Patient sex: F
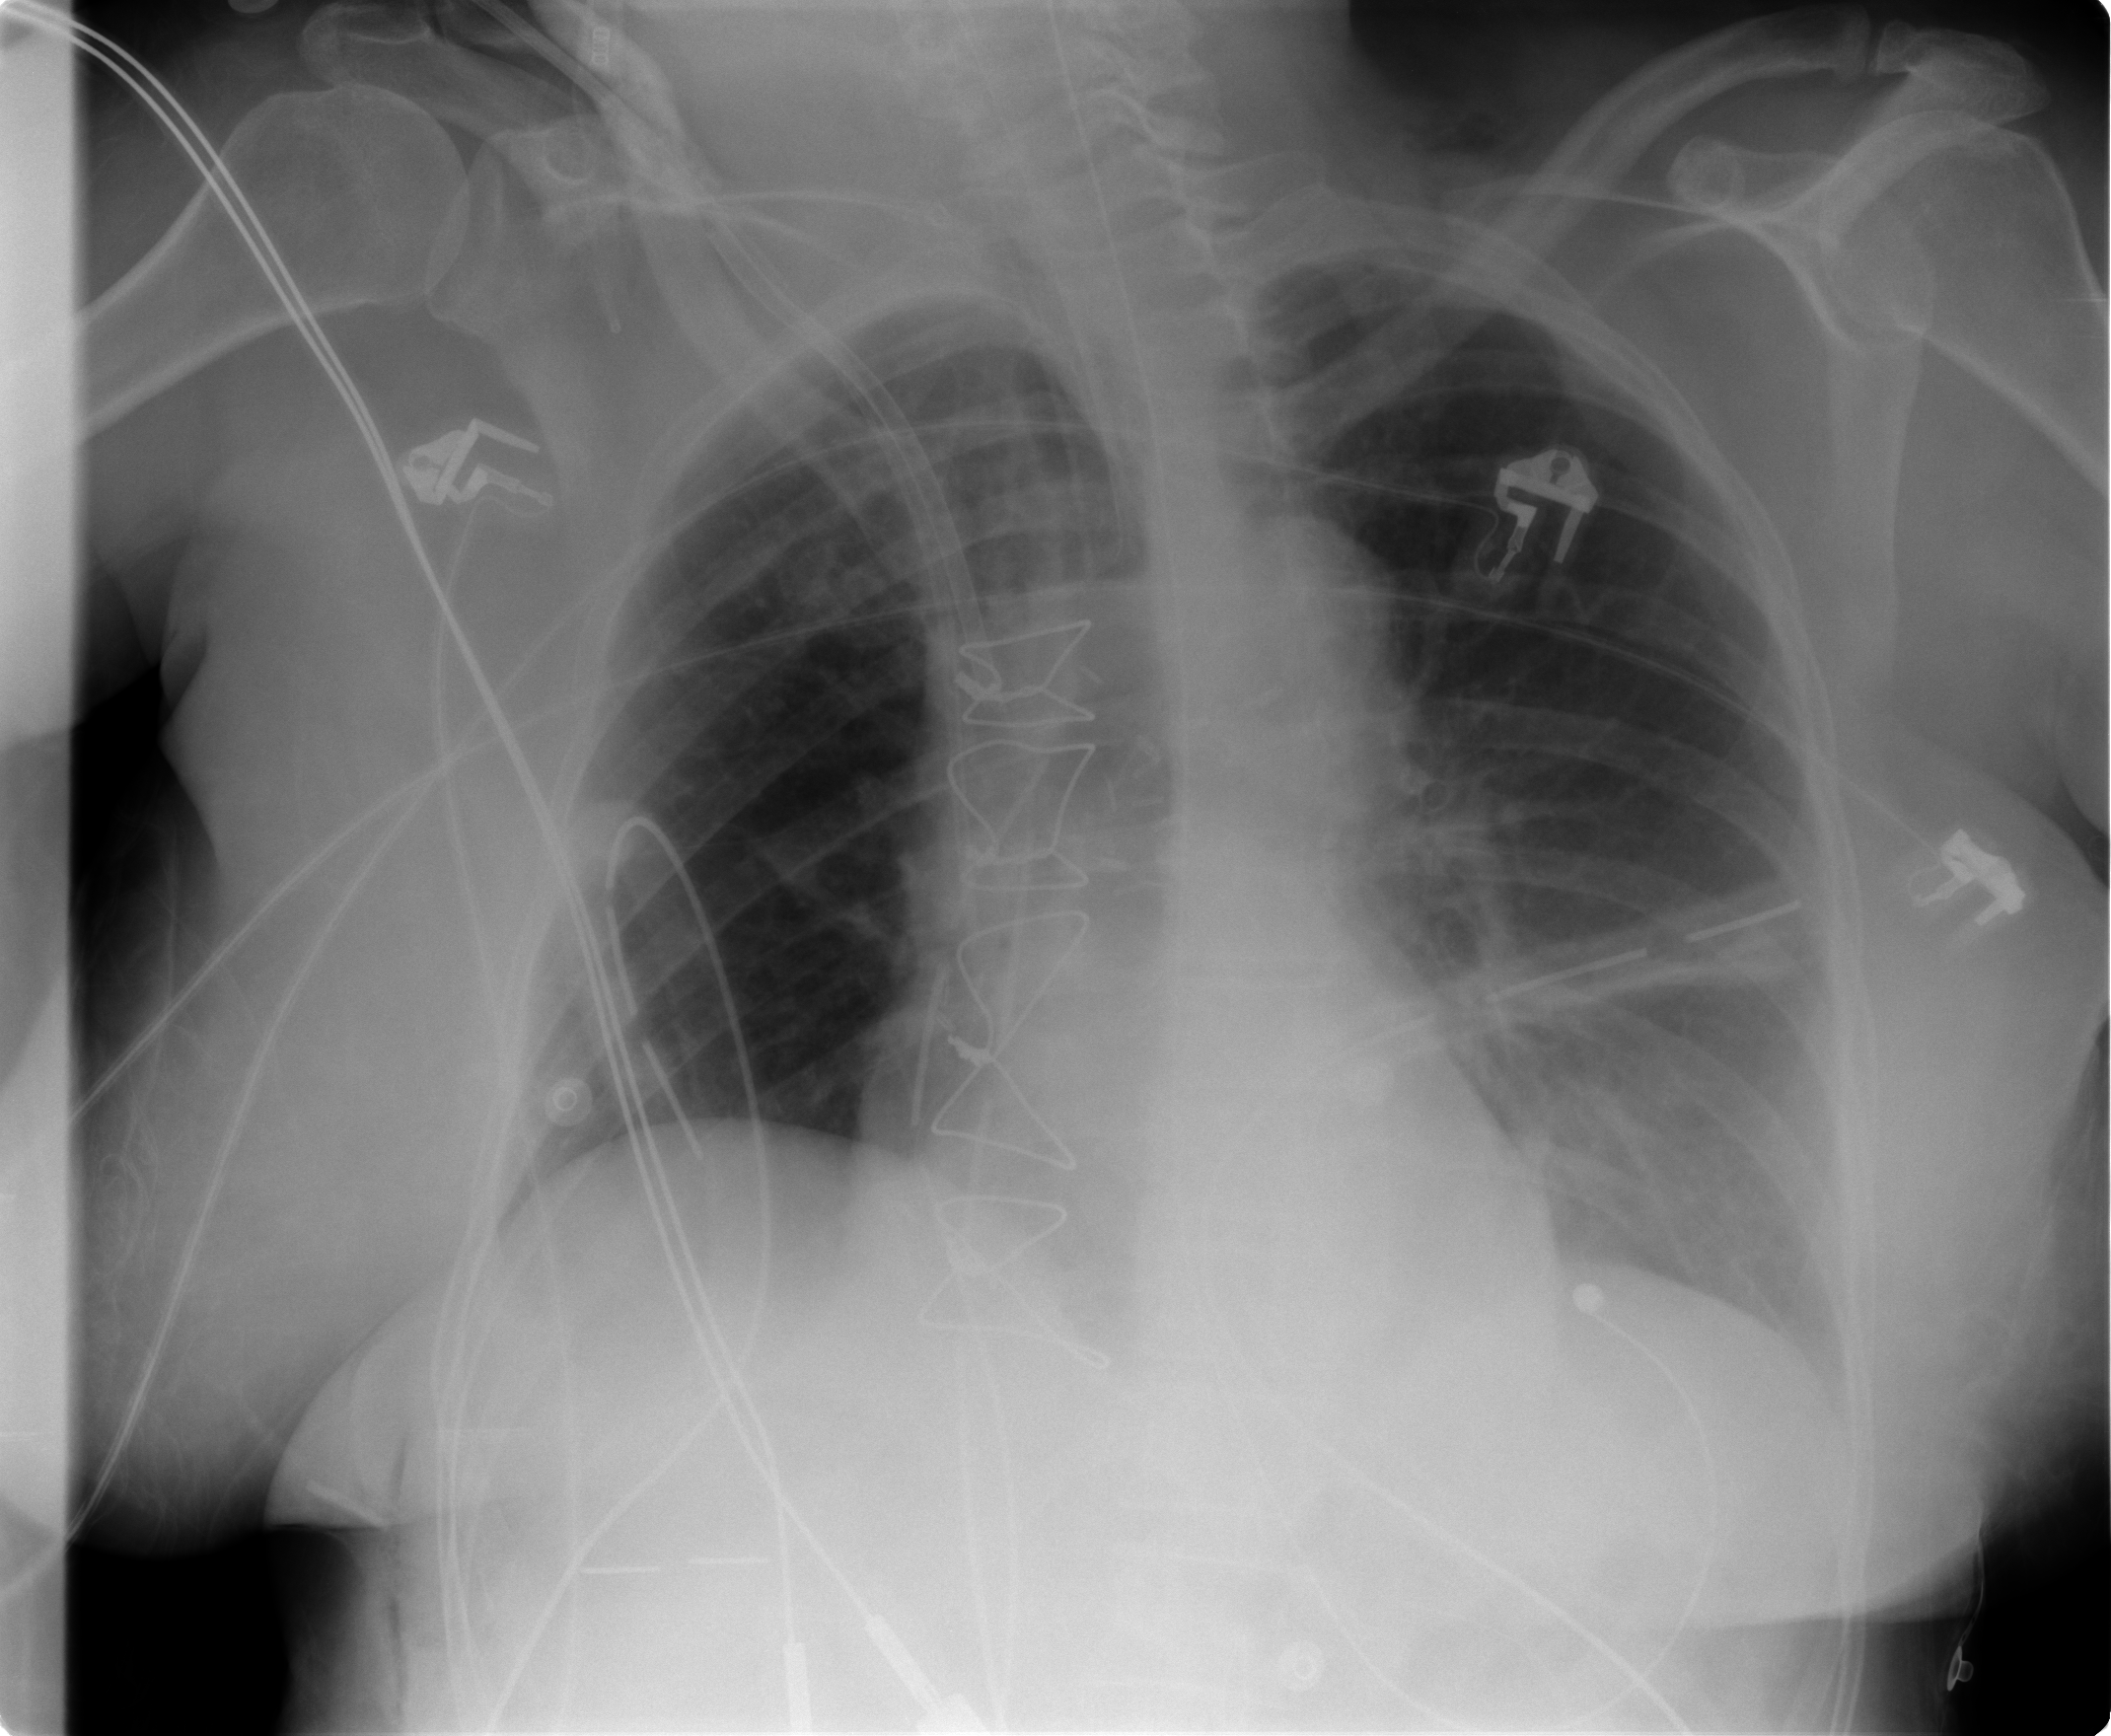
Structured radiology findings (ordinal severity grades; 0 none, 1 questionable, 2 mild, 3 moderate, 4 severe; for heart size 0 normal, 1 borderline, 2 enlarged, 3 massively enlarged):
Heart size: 0
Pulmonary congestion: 0
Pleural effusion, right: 0
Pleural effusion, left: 2
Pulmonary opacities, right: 0
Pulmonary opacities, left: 0
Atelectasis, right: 0
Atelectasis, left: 2